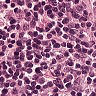
Metastatic tissue present: no